Question: A picture's worth a thousand words...

For a bit more background, I have a UITableView leveraging iOS 5's 'allowsMultipleSelectionDuringEditing' set to 'YES'. This results in the empty and filled edit controls being shown on the left of the cell any time the cell is in edit mode. This behavior is exactly what I want. I just want to change the appearance of these check marks.
I know it would be possible to write custom selection logic and basically roll my own version (like <URL>, but that's what I want to avoid. The system is already in place, and I want to re-use as much of it as possible.
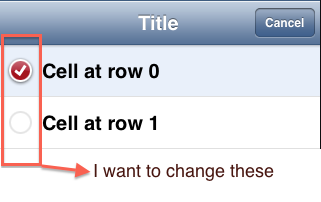
Answer: This is the closest I've come. It's simple and it works, while reusing almost all of the pre-baked system. It's also a giant hack however, and relies on exploiting the undocumented view hierarchy of 'UITableViewCell' after a little runtime introspection.
In a nutshell, this simply hides the view normally responsible for showing the checkmark, allowing me to add my own view that can be shown in its place. I can then manipulate this stand-in view when the cell's selection or editing state changes...
To prevent the standard checkmark from appearing, all that's needed is a custom '-layoutSubviews' implementation. It's called, per the documentation, after both '-willTransitionToState:' and '-setEditing:animated:', ensuring the state is always valid when either 'isSelected' or 'isEditing' changes.
'''
- (void)layoutSubviews
{
[super layoutSubviews];
// Find the offending view, and quietly bury it...
for (UIView* subview in [self subviews])
{
// As determined by NSLogging every subview's class, and guessing which was the one I wanted
if ([NSStringFromClass([subview class]) isEqualToString:@"UITableViewCellEditControl"])
{
[subview setHidden:YES];
}
}
if ([self isEditing])
{
// Show the custom view however you want.
// The value of [self isSelected] will be useful...
}
else
{
// Hide the custom view.
}
}
'''
I would still welcome a solution that's a bit more... kosher.